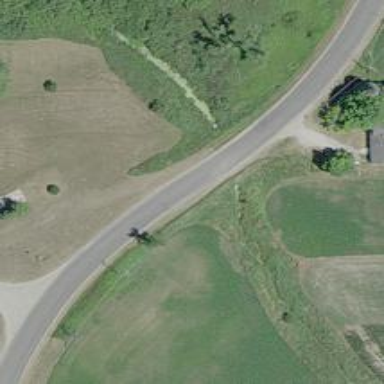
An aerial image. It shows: Tertiary road.